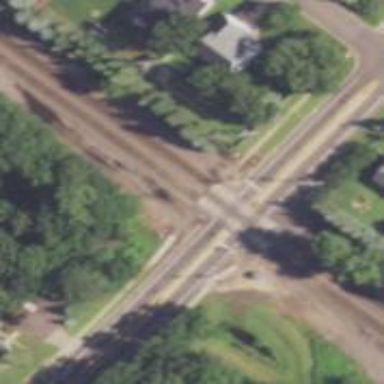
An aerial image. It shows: Railway crossing.